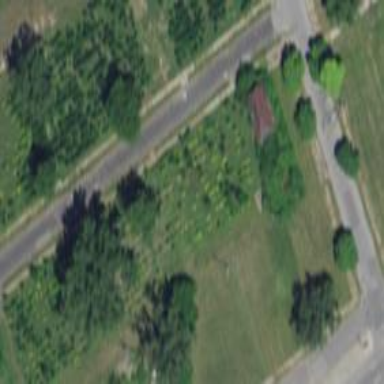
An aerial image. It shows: Plant nursery specializing in trees.